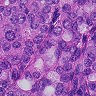
Metastatic tissue present: yes